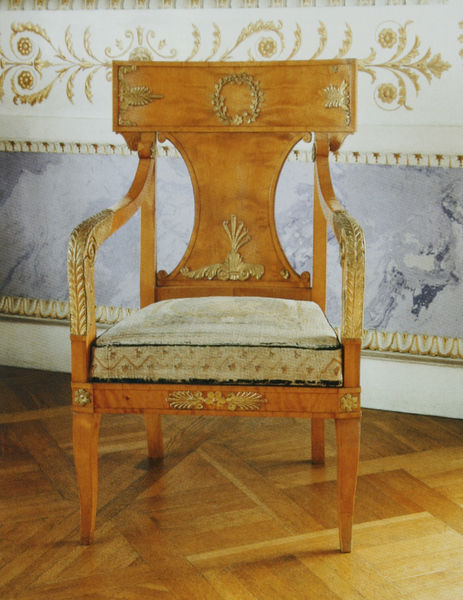
Titel: Sessel
Künstler: Iwan Iossifowitsch Bauman
Standort: St. Petersburg
Institution: Schloss Pawlowsk
Schlagwörter: blau, blätter, dunkel, gemälde, schatten, weiß, gelb, ocker, sitzen, blume, blumen, braun, geschwungen, grau, hell, holz, licht, raum, rücken, stuhl, zimmer, beige, muster, ornament, alt, wand, stehen, innenraum, möbel, rückenlehne, sonne, boden, gold, sessel, stickerei, innen, klassizismus, girlande, kreis, rund, stillleben, beine, hellblau, bein, farbig, armlehne, lehne, sitz, fußboden, parkett, weizen, mauer, formen, klein, dielen, lehnen, kissen, bordüre, polster, tapete, verkleidung, diele, holzboden, dekor, floral, ornamente, verzierung, lack, metall, farn, bretter, marmoriert, dünn, foto, fotografie, stiel, form, brett, stengel, kranz, ranke, photo, maserung, armlehnen, aufschläge, stuhlbein, stuhlbeine, blattwerk, stuhö, zier, zierde, beschlag, breit, ähren, empire, verzeirung, objekt, design, lackiert, verzierungen, beschläge, kirschholz, abbildung, vergoldung, stuhlkissen, laminat, mamor, verziehrung, palmette, wandverzierung, brette, 1800, tromp l'oeuil, alz